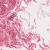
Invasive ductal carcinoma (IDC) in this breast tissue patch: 0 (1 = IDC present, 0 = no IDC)